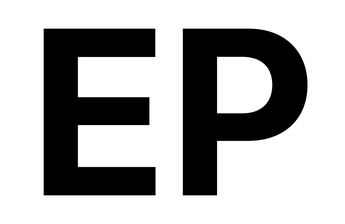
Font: Inter_Bold